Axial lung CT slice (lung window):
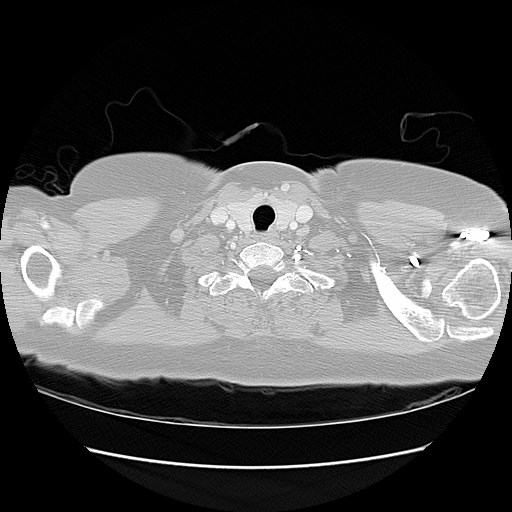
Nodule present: no